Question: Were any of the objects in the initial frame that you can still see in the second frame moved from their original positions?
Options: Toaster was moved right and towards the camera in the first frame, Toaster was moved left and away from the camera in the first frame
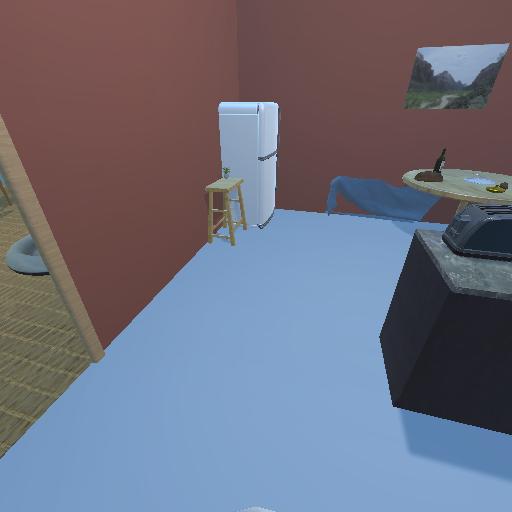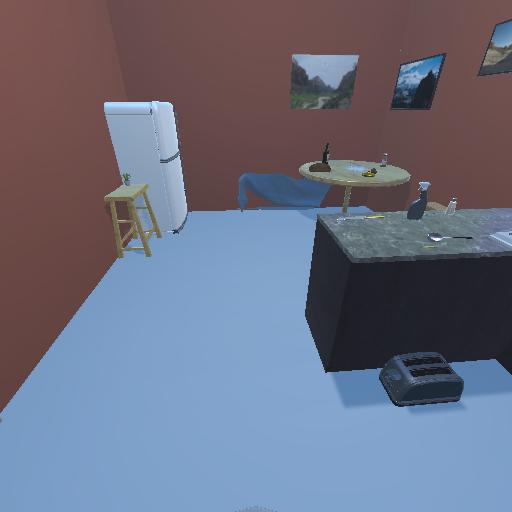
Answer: Toaster was moved right and towards the camera in the first frame